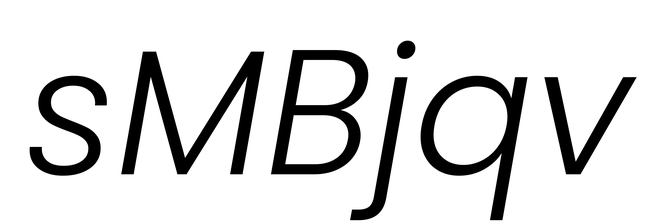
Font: Poppins-LightItalic